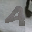
Label: 4